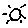
Label: sun